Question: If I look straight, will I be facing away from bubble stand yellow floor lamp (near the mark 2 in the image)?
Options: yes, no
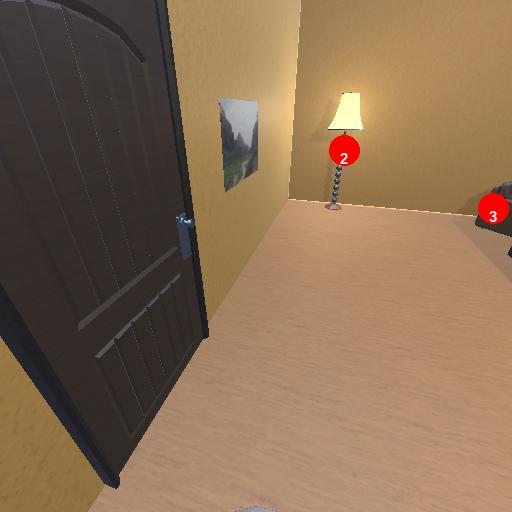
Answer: yes